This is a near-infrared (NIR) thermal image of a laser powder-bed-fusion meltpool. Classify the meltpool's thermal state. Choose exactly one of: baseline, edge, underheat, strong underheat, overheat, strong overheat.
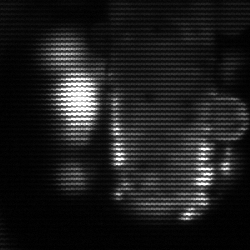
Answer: strong underheat